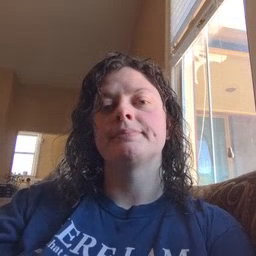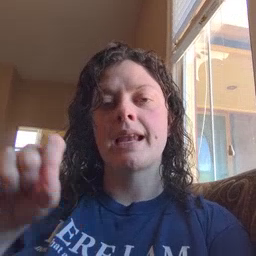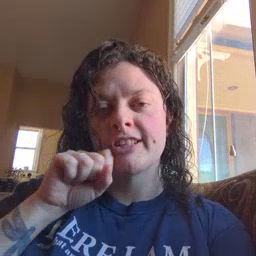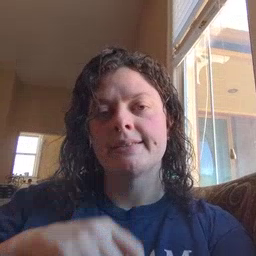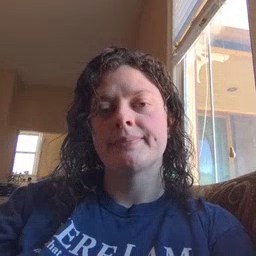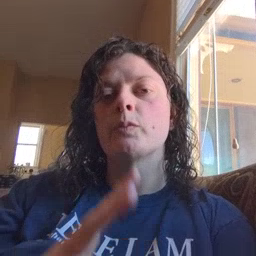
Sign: carrot